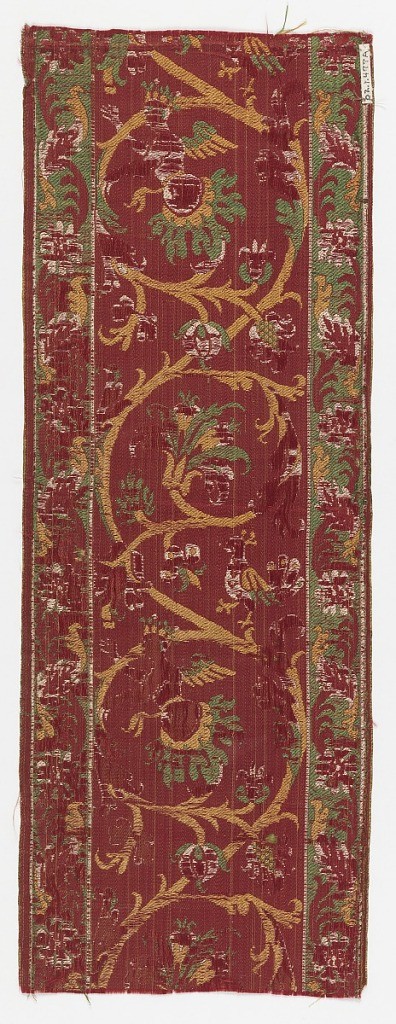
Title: Border
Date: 17th century
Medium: silk, Technique; woven
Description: Border with a repeating pattern of a scrolling vine. In red, yellow green and white.